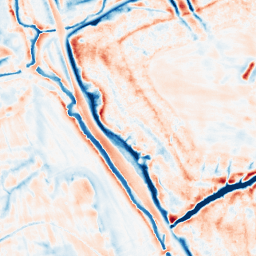
Category: edge_preserving
Decomposition family: bilateral
Decomposition parameters: d: 21
sigma_color: 50
sigma_space: 150
Upsampling method: cubic_mitchell
Upsampling parameters: scale: 8
Upsampling scale: 8